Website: slack
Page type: stored-credit-cards
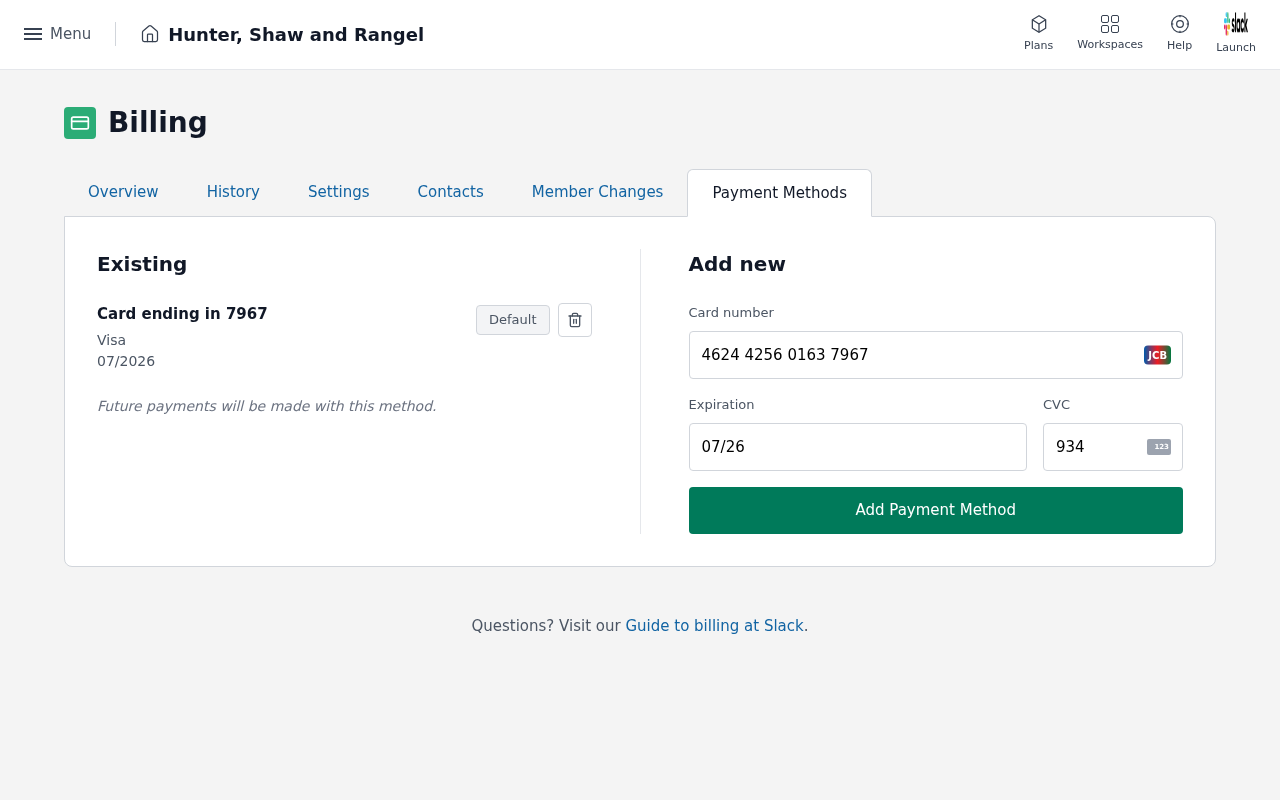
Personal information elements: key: PII_CARD_CVV
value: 934
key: PII_CARD_EXPIRY
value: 07/2026
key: PII_CARD_EXPIRY
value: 07/26
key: PII_CARD_LAST4
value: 7967
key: PII_CARD_NUMBER
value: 4624 4256 0163 7967
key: PII_CARD_TYPE
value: Visa
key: PII_COMPANY
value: Hunter, Shaw and Rangel